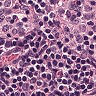
Metastatic tissue present: no